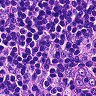
Metastatic tissue present: no